Field crop: tomato
Growth stage: 2
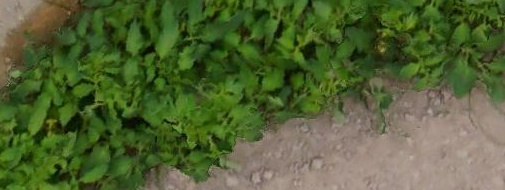
Species: tomato